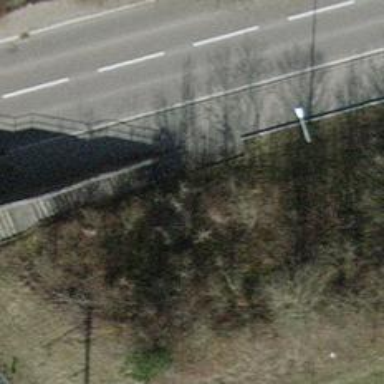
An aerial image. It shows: Asphalt steps along the road.